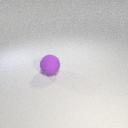
large purple rubber sphere